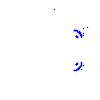
Particle: pion